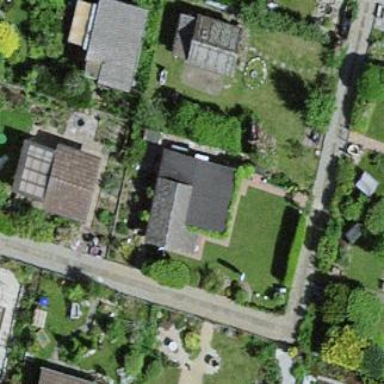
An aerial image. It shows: Allotment house.